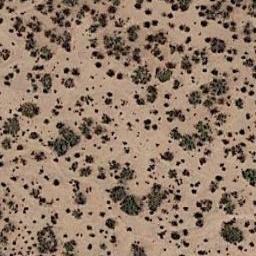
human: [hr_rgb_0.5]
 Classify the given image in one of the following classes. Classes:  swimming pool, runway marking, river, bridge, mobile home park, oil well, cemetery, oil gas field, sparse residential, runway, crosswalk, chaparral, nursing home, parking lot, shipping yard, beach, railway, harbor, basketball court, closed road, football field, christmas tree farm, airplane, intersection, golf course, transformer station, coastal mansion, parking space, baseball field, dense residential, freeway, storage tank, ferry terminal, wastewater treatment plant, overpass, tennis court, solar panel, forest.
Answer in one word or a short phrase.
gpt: chaparral